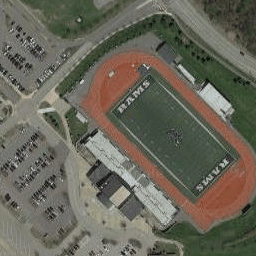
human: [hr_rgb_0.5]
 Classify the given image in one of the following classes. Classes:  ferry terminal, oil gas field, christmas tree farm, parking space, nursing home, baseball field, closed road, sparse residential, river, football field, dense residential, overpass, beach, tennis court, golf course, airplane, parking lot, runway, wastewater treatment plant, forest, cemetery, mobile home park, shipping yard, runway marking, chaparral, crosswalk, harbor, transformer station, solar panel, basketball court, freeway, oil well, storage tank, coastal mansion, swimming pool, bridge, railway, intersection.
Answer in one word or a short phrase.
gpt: football field